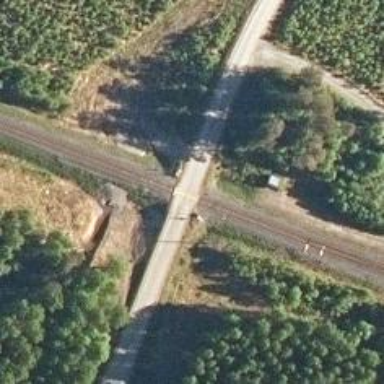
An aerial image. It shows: Level crossing with both lights and saltire in place.